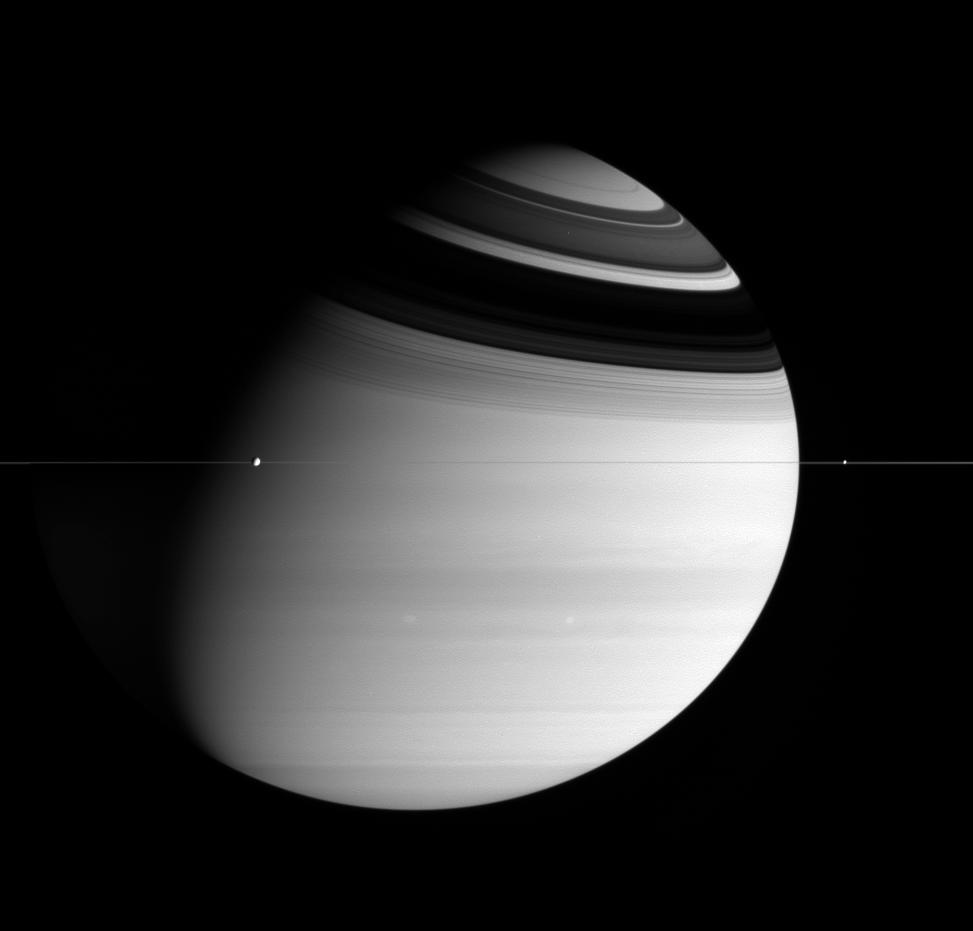
Serenity of Saturn Saturn, Cassini-Huygens